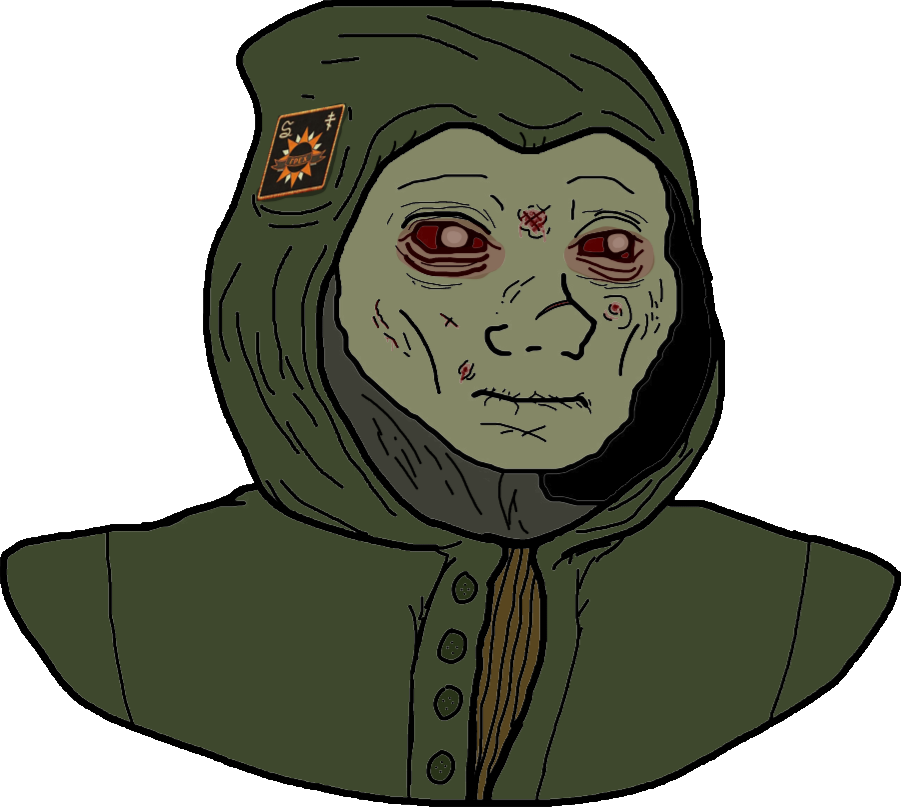
Label: 5_Doomer